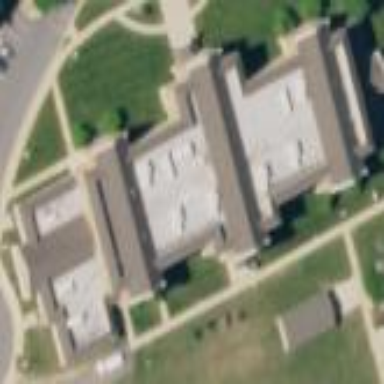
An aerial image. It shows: School building.